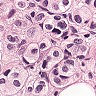
Metastatic tissue present: yes